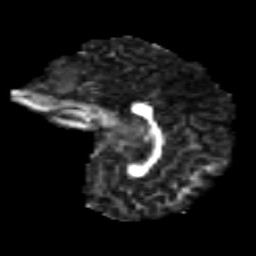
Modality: FA
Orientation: sagittal
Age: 15
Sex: male
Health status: ill
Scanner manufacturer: ge
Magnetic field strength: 3 T
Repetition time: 6.888 s
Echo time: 0.0812 s